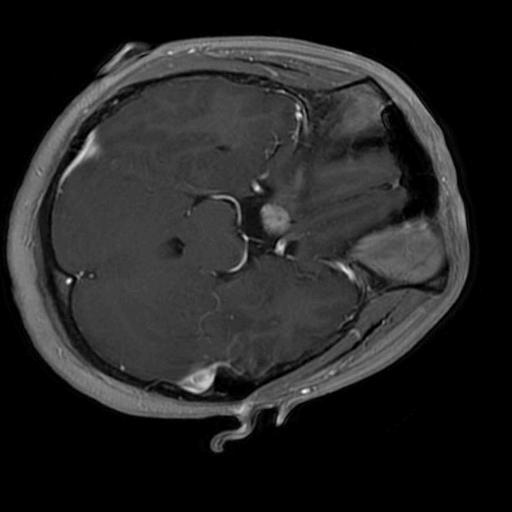
Label: brain_tumor